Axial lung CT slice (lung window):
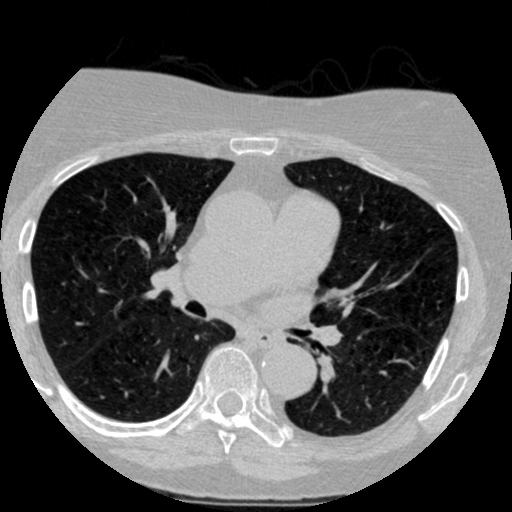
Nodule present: no